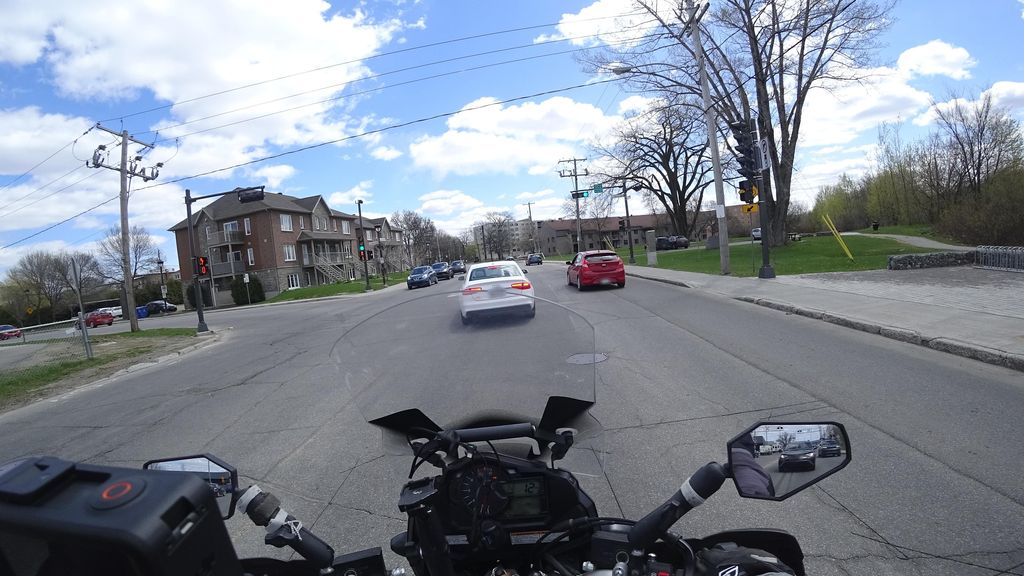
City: quebec_city